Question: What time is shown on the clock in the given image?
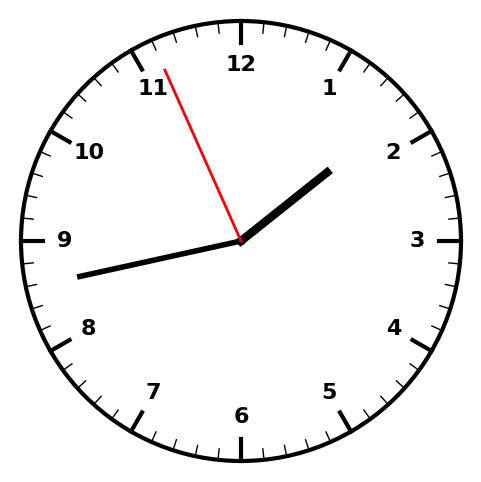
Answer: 01:42:56